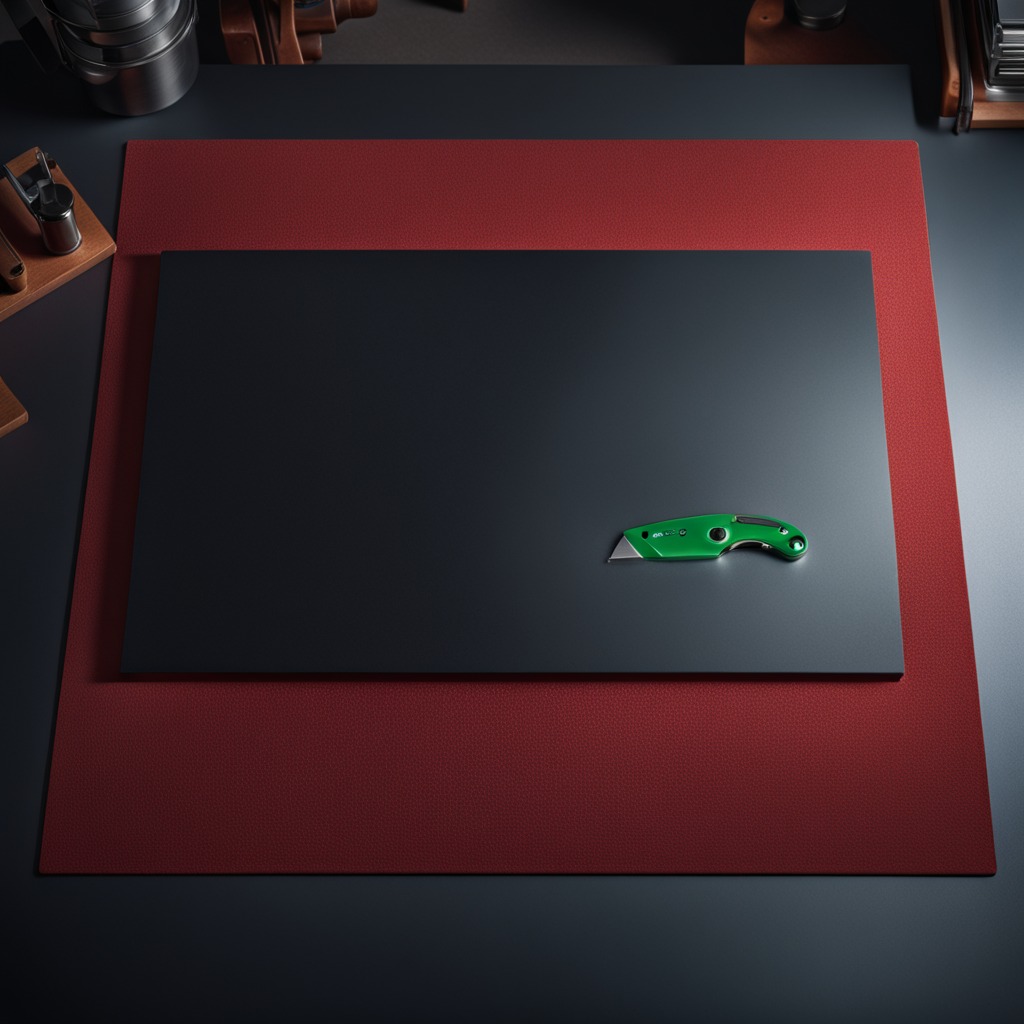
A utility knife lies on the clean granite tabletop inside a workshop at night.